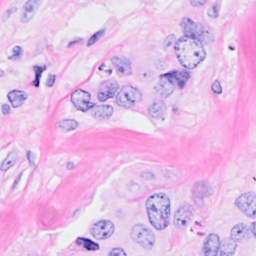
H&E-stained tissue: Breast